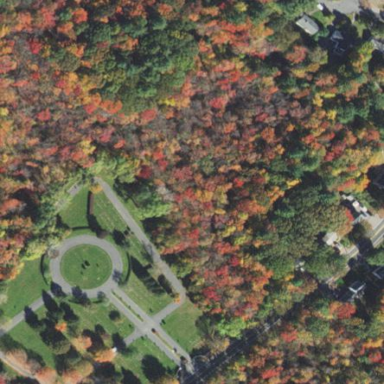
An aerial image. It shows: Cemetery that holds historical significance.